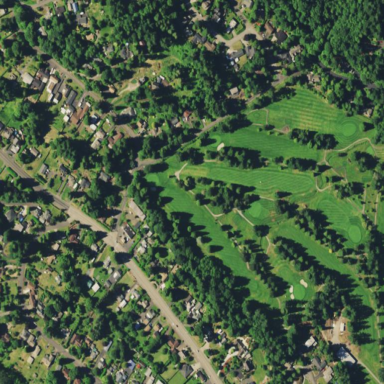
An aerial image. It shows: Well-maintained mown grass area used as golf fairway.